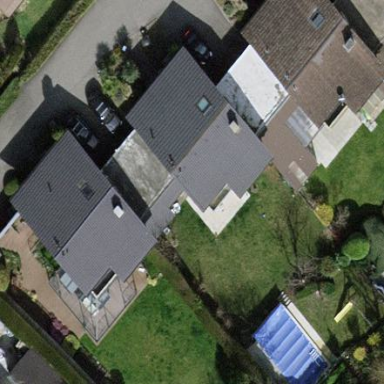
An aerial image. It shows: Garden enclosed by fence.